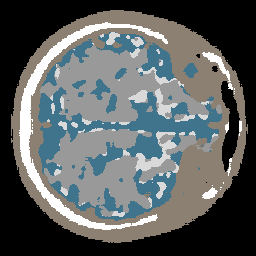
Label: no_lesion